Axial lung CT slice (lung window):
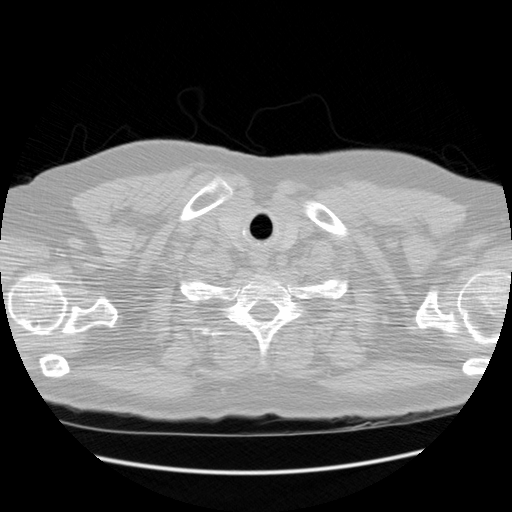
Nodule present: no